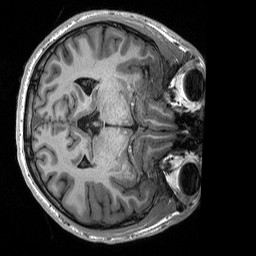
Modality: T1w
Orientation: axial
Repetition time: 8 s
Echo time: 0.066 s